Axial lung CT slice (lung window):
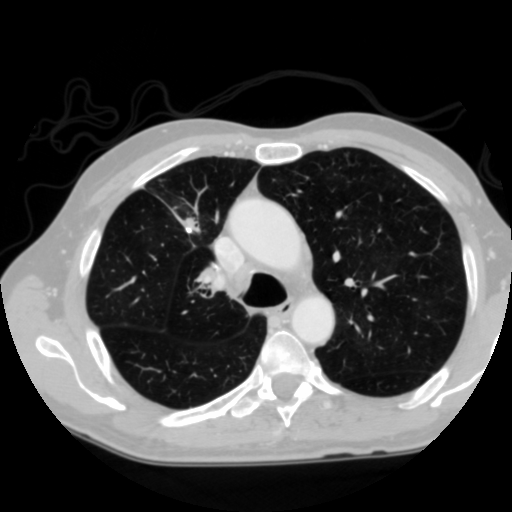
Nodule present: no